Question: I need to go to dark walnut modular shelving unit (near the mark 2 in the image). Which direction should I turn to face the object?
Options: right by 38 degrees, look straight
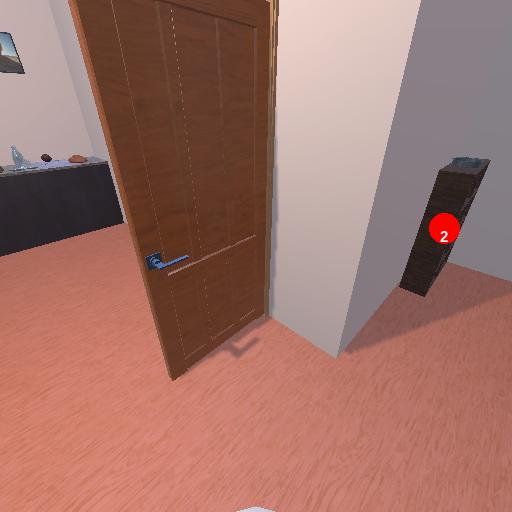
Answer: right by 38 degrees